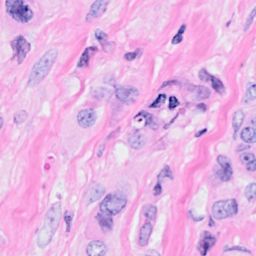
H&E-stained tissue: Breast